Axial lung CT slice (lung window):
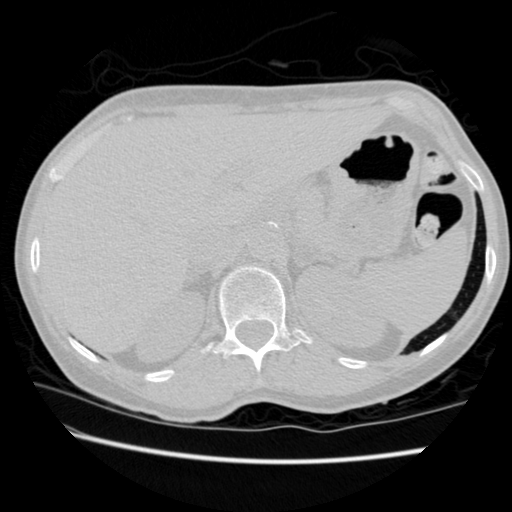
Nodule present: no